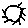
Label: sun